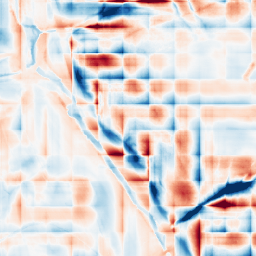
Category: wavelet
Decomposition family: wavelet_dwt
Decomposition parameters: wavelet: db2
level: 5
Upsampling method: bspline
Upsampling parameters: scale: 4
Upsampling scale: 4